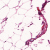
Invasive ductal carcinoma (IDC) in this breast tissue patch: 0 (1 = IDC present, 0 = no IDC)